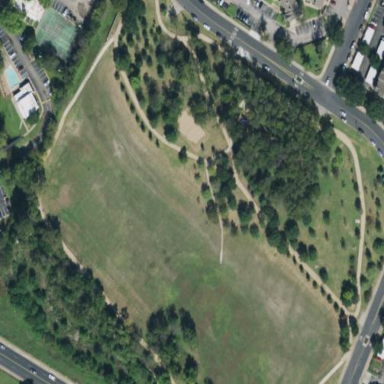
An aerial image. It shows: Park.